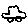
Label: car